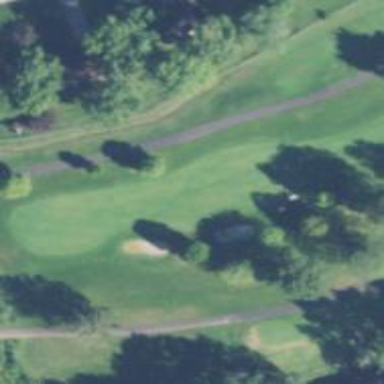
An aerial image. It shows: View of golf hole.